Interaction volume radius: 5 \u00c5
Interaction volume height: 10 \u00c5
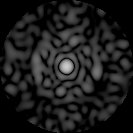
Disorder parameter: 0.846